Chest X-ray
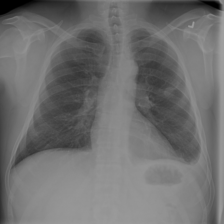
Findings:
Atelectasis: negative
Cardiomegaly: negative
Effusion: negative
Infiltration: negative
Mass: negative
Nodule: positive
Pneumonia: negative
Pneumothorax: negative
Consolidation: negative
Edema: negative
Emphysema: negative
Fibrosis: negative
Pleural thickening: negative
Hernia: negative